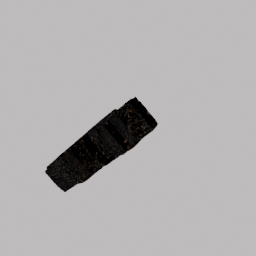
Label: architecture